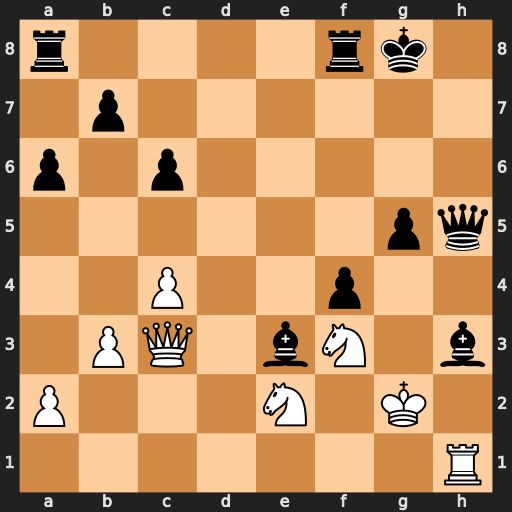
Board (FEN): r4rk1/1p6/p1p5/6pq/2P2p2/1PQ1bN1b/P3N1K1/7R
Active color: w
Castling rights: -
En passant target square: -
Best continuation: Rxh3 Qg4+ Ng3 Qxh3+ Kxh3 g4+ Kxg4 fxg3 Qxe3